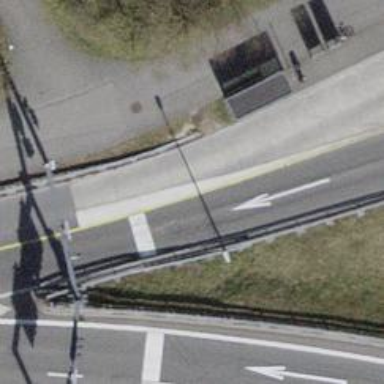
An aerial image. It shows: Road with traffic signals for signaling.